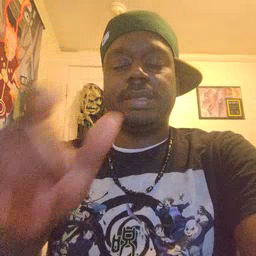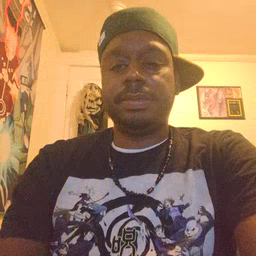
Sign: empty